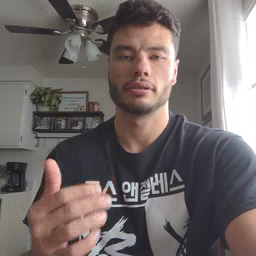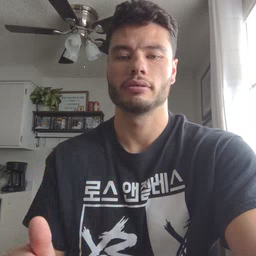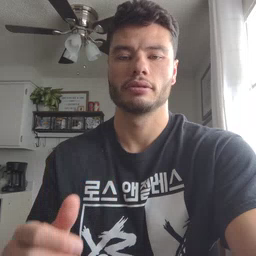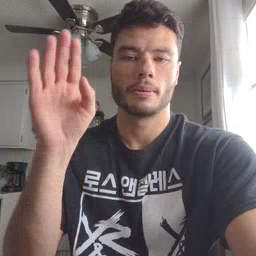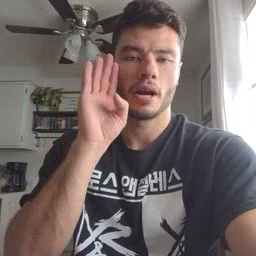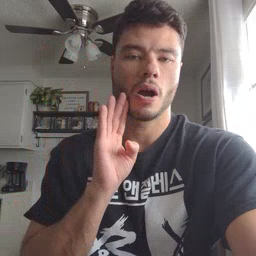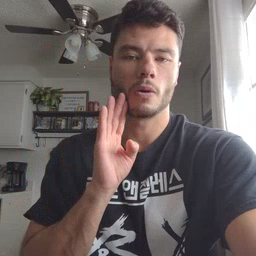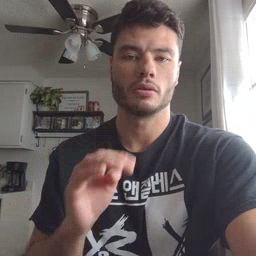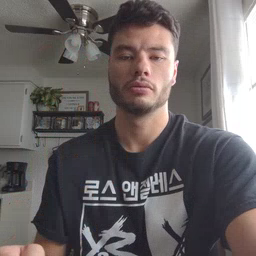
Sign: brown